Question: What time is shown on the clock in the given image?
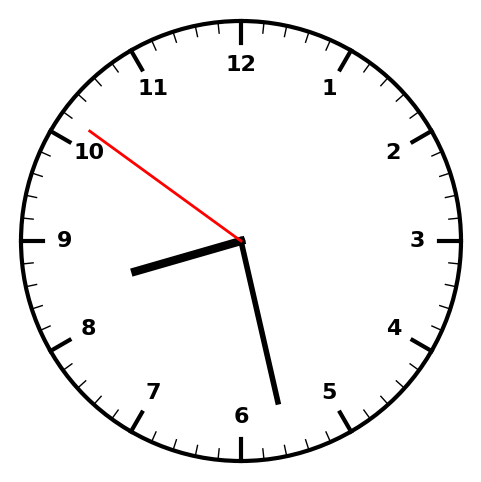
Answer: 08:27:51